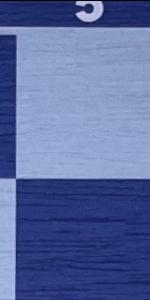
Label: Empty